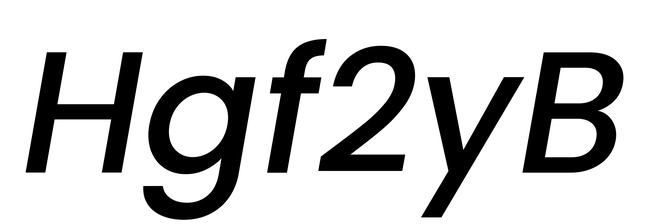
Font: Poppins-MediumItalic